Chest X-ray:
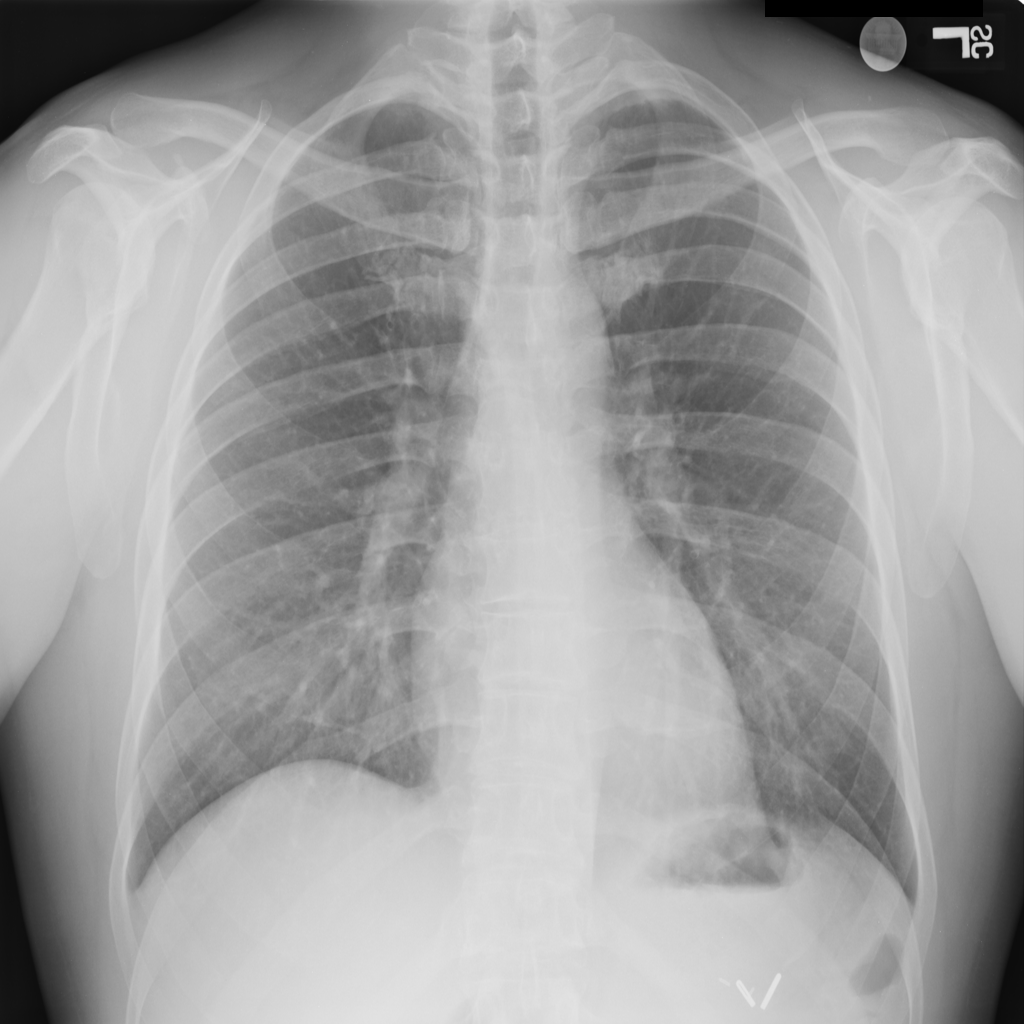
No abnormal finding: yes